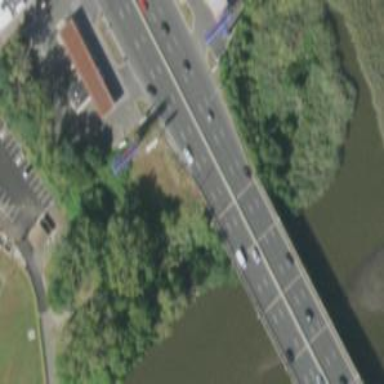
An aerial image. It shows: Urban freeway/expressway bridge classified as trunk highway.